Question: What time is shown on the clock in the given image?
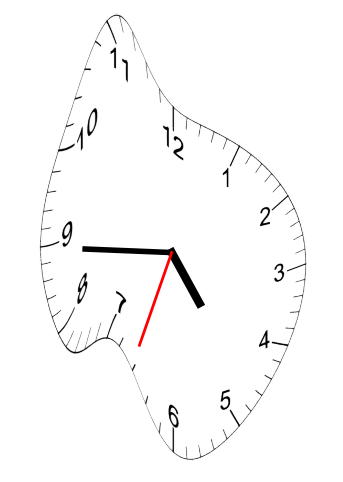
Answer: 04:44:33